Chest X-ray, PA view. Patient: 47 years old, sex F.
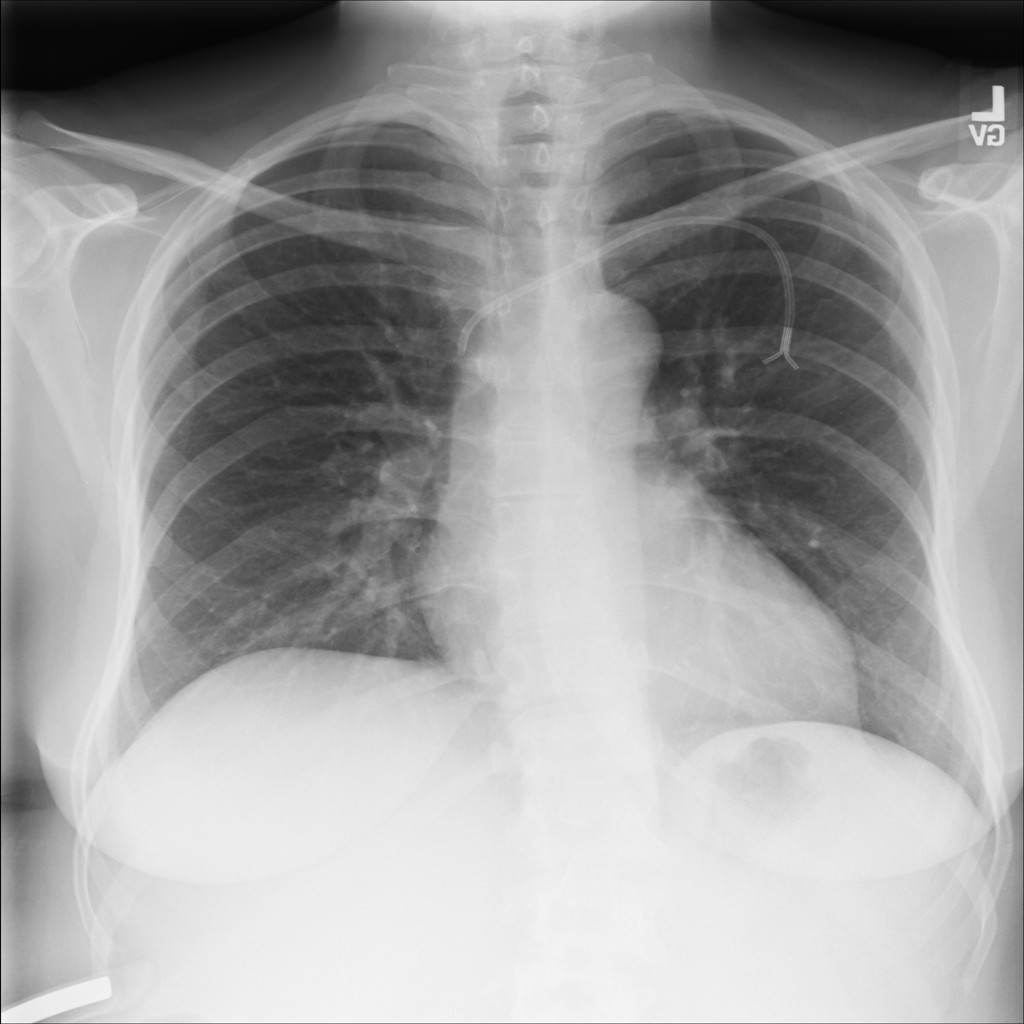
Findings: No Finding